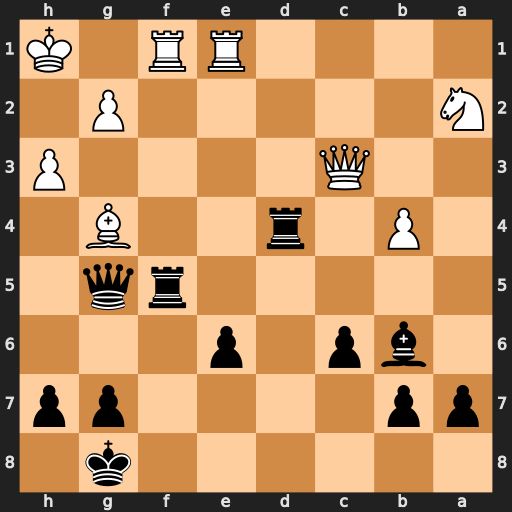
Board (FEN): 6k1/pp4pp/1bp1p3/5rq1/1P1r2B1/2Q4P/N5P1/4RR1K
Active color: b
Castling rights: -
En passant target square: -
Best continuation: Rxg4 Rxf5 exf5 Qb3+ Kf8 Qe6 Re4